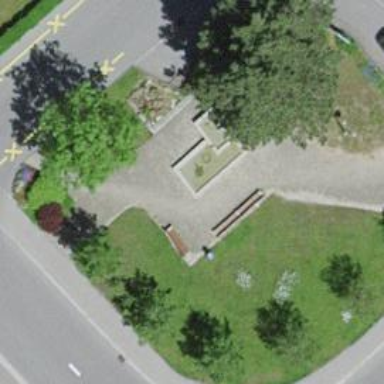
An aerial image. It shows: Fountain.